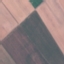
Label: AnnualCrop